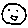
Label: smiley face